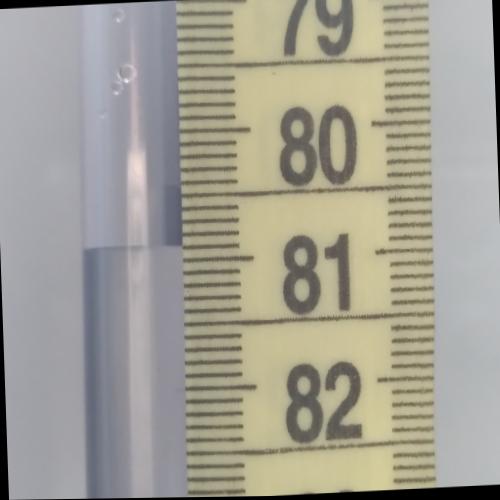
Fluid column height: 80.9 cm